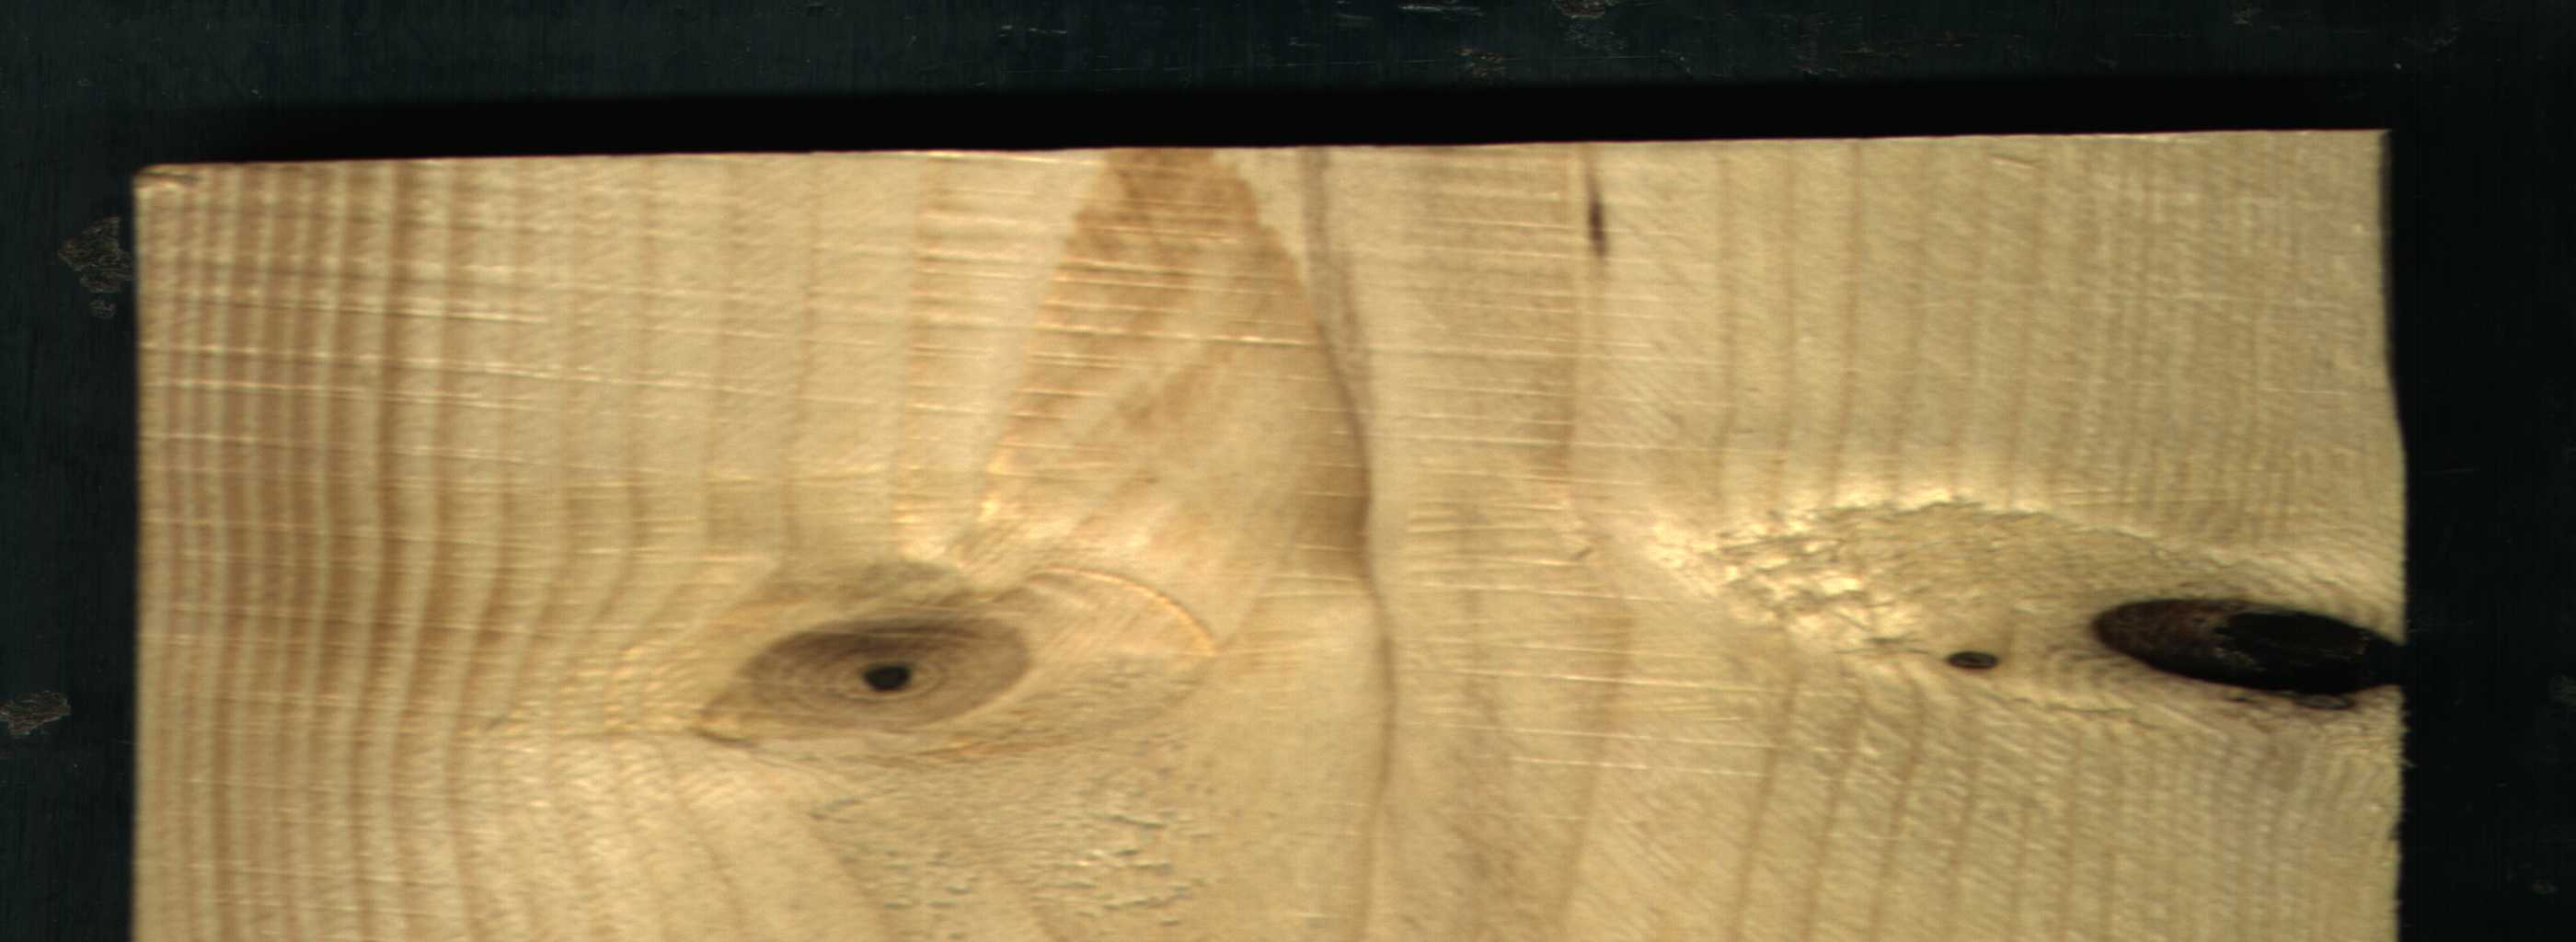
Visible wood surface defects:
Marrow
resin
Knot_missing
Dead_Knot
Dead_Knot